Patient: sex F, age 76
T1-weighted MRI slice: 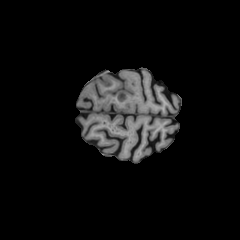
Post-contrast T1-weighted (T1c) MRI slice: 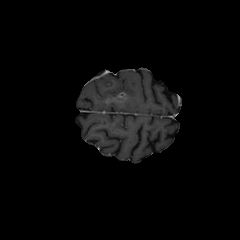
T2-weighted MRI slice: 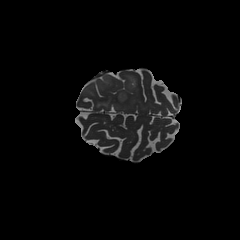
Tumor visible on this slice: yes
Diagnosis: Glioblastoma, IDH-wildtype
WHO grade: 4